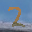
Label: 2